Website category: camera
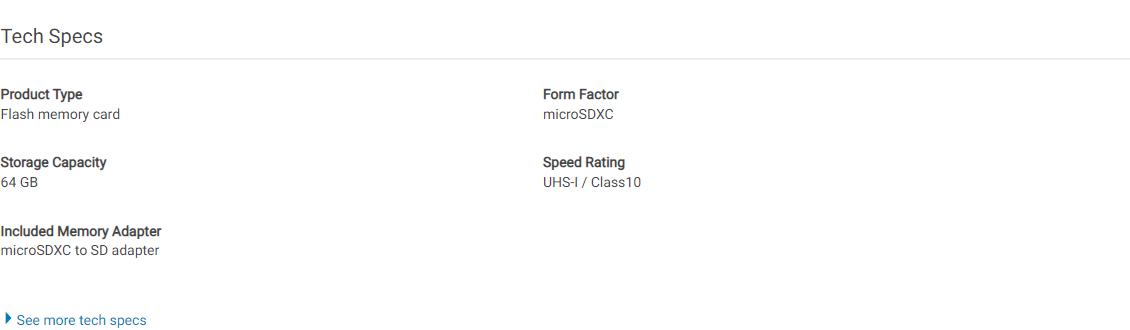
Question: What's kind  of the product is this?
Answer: Flash memory card

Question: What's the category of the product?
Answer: Flash memory card

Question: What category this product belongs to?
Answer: Flash memory card

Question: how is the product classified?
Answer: Flash memory card

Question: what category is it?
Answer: Flash memory card

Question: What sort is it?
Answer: Flash memory card

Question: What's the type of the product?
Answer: Flash memory card